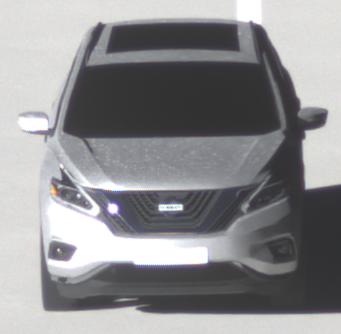
Make: Nissan
Model: Murano
Detailed model: Gen. 3 Z52
Model produced from: 2015
Doors: 5
Color: white
Road condition: dry road
Daytime: sunrise or sunset
Contrast: high contrast